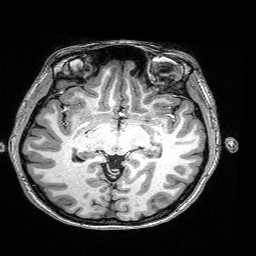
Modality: T1w
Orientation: coronal